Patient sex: M
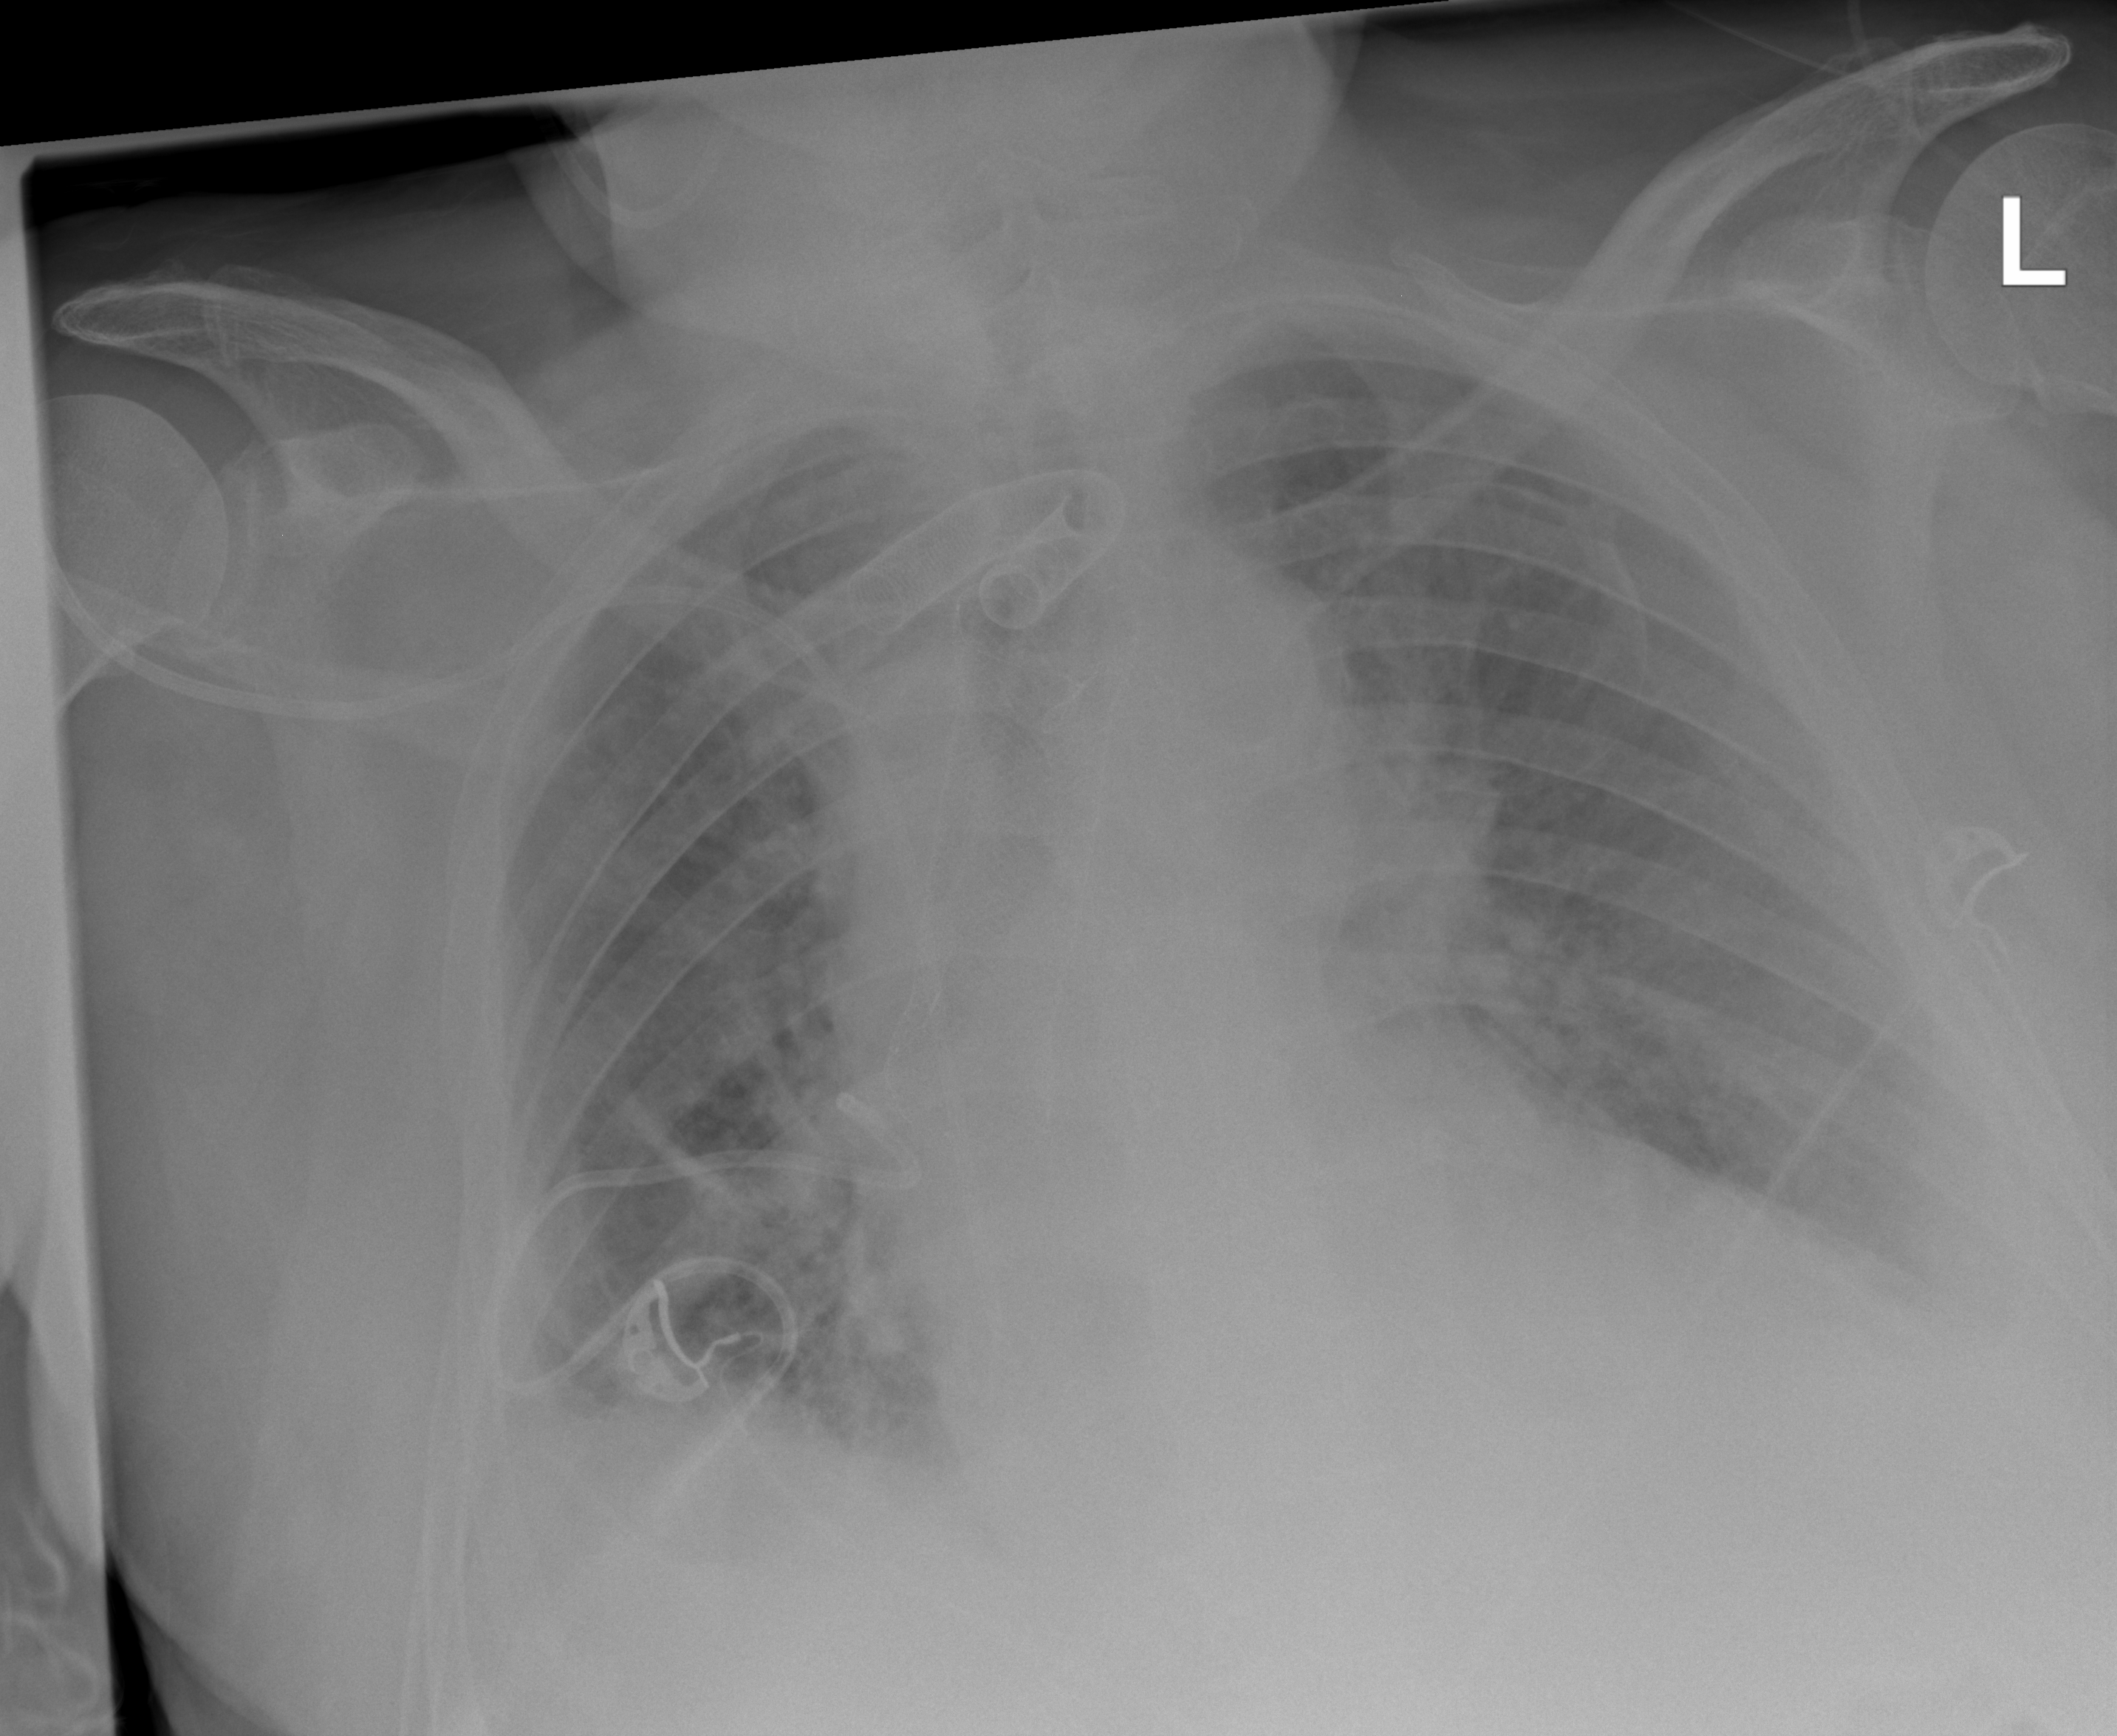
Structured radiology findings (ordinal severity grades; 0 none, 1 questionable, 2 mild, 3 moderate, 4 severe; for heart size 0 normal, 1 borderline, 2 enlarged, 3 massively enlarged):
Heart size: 1
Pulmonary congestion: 2
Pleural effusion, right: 2
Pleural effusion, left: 2
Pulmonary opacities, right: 2
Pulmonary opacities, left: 0
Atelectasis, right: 2
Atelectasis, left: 2